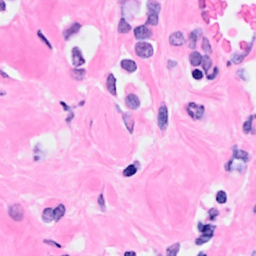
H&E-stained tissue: Breast